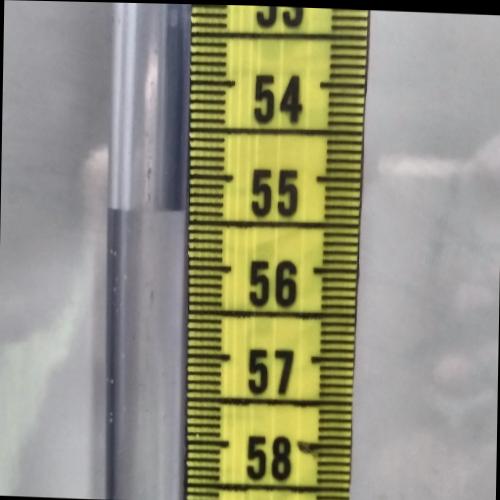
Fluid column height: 55.4 cm